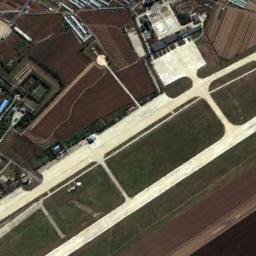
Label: airport